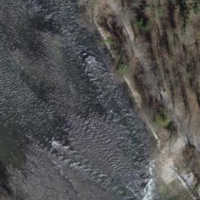
EUNIS habitat code: 15
Species observed at this site:
Fagus sylvatica